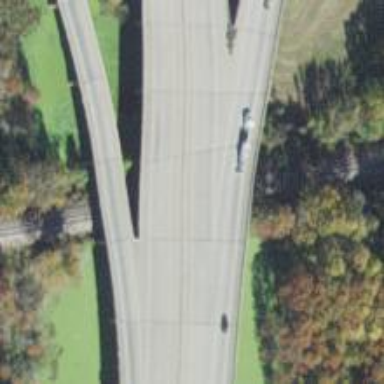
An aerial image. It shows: Beam bridge on motorway.